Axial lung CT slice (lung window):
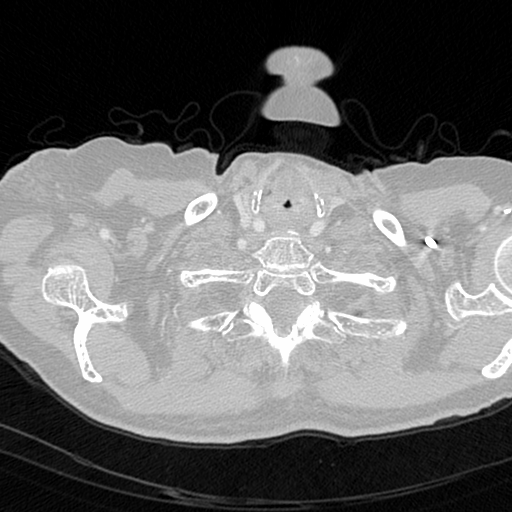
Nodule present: no